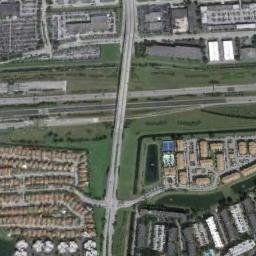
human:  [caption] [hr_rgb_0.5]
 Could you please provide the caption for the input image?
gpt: Many buildings of different shapes and sizes are beside the overpass .

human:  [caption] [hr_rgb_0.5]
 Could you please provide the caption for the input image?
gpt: The cross-line overpass is over the roads in the residential area .

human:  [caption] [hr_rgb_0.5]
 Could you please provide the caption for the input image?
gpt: The overpass is on the grass next to some houses .

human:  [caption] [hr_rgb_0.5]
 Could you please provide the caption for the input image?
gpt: An overpass is bent into two circles .

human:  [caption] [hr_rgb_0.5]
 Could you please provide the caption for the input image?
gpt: There are many buildings and some green meadows near the overpass .